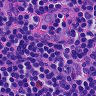
Metastatic tissue present: no